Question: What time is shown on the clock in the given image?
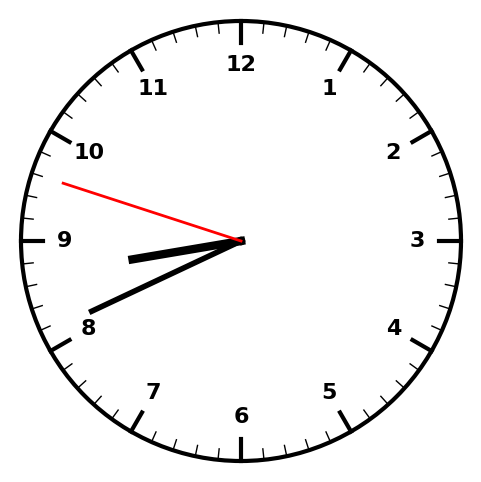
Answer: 08:40:48